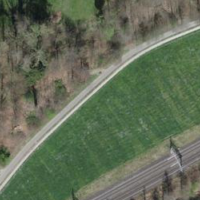
EUNIS habitat code: 24
Species observed at this site:
Vicia sepium
Sambucus racemosa